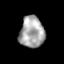
Tissue: skin
Cell type: Epithelial cells
Senescence score: 0.2547
Nuclear area (px): 757
Mean DAPI intensity: 165.682